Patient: sex M, age 60
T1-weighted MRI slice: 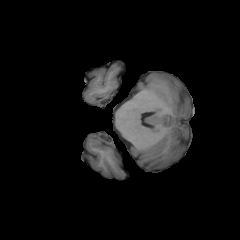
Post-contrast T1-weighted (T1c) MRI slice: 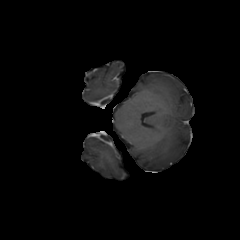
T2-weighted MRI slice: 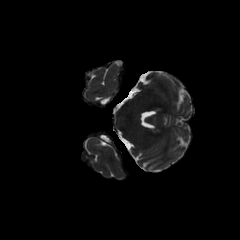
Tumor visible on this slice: no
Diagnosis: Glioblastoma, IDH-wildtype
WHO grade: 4